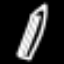
Label: pencil